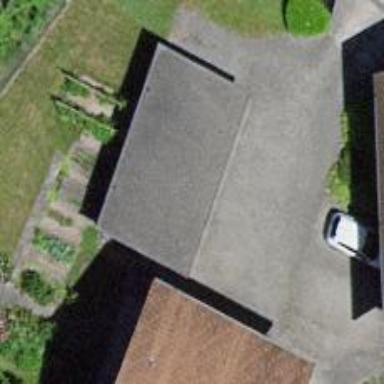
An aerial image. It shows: View of roof of building.